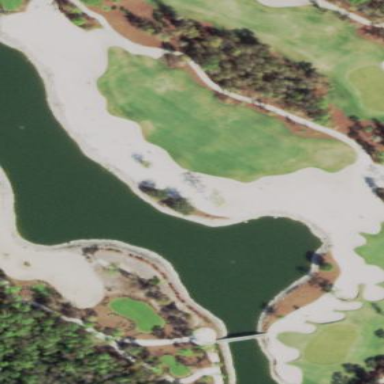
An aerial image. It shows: Sandy area is golf bunker.